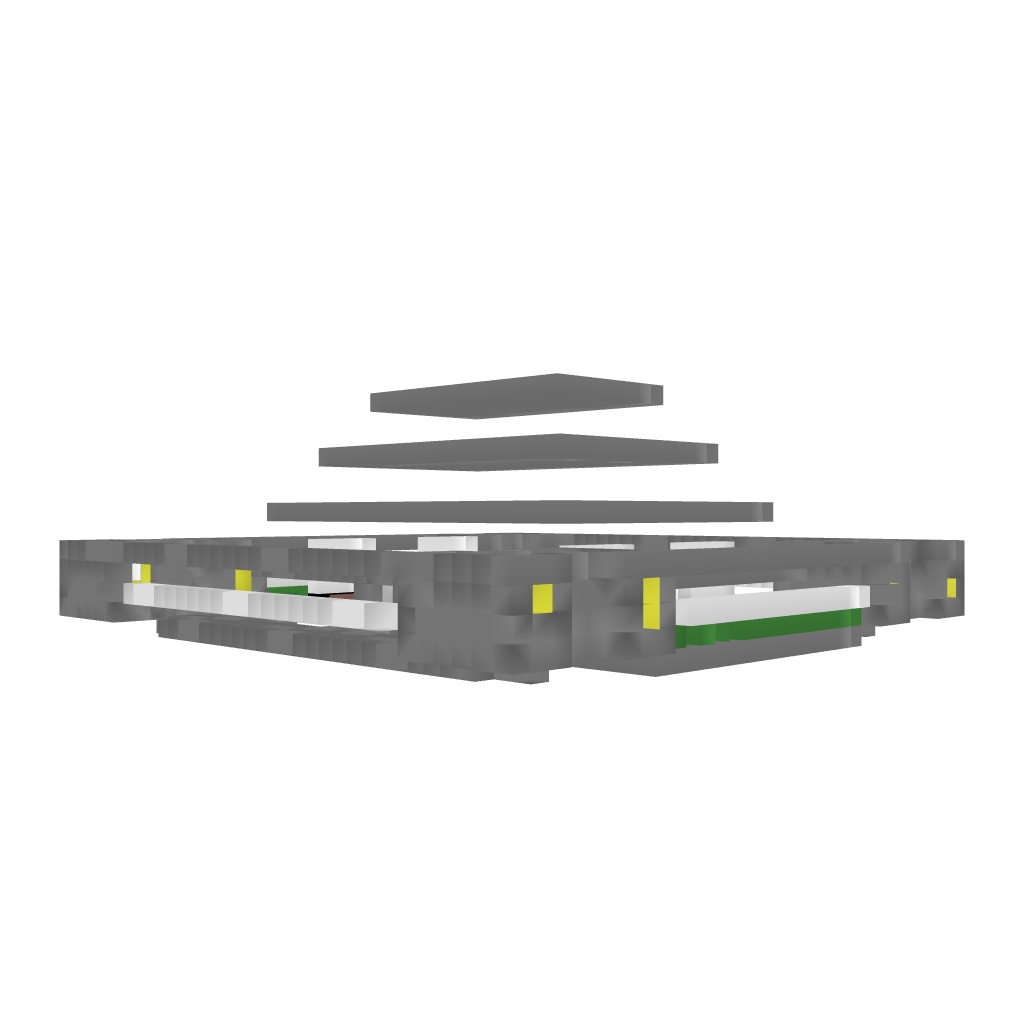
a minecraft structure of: Night Temple bad low quality